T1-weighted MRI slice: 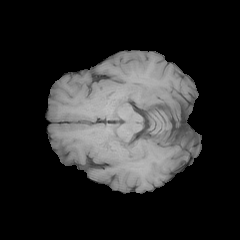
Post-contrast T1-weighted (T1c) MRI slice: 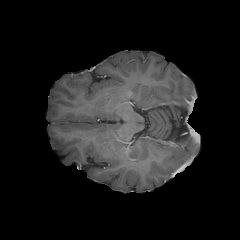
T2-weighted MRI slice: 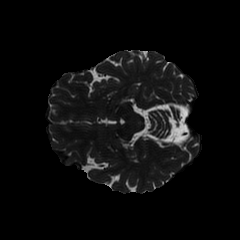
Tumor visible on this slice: no